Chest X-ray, AP view. Patient: 59 years old, sex F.
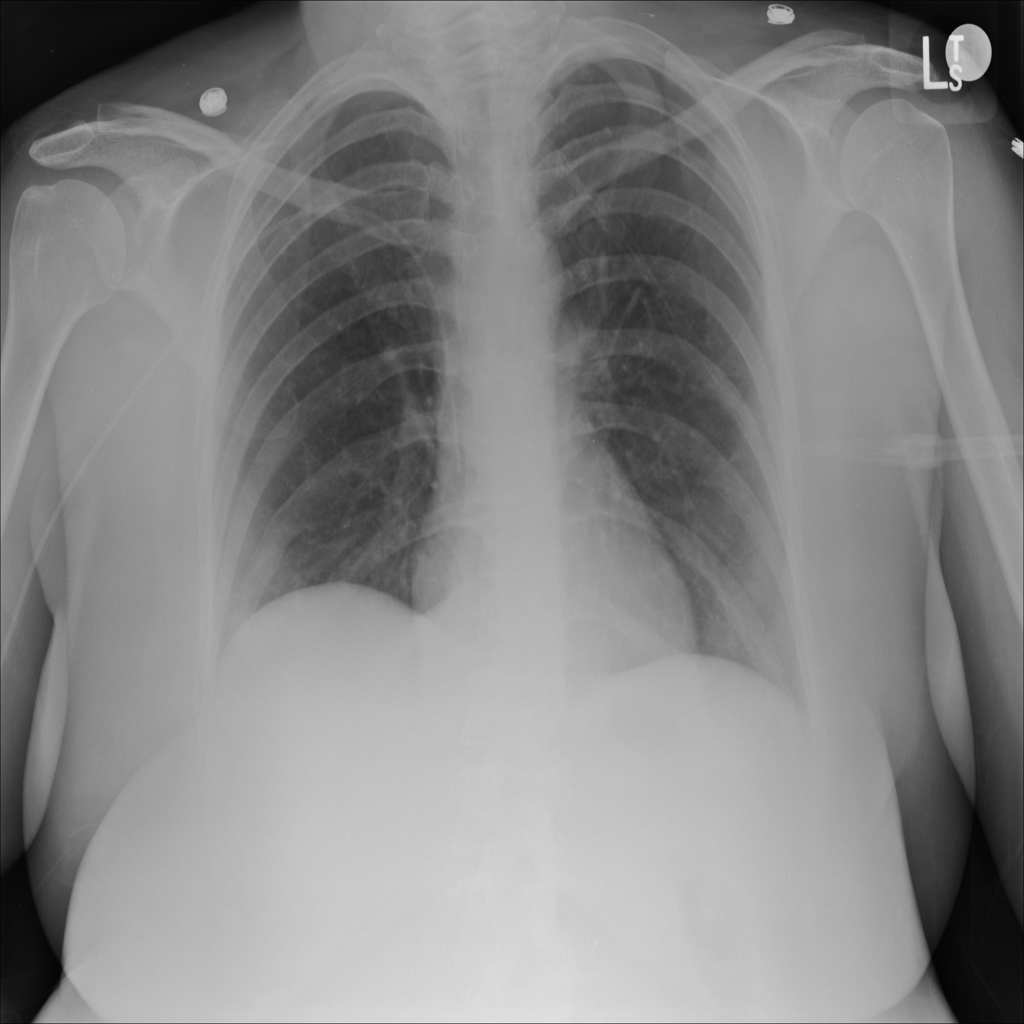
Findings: No Finding